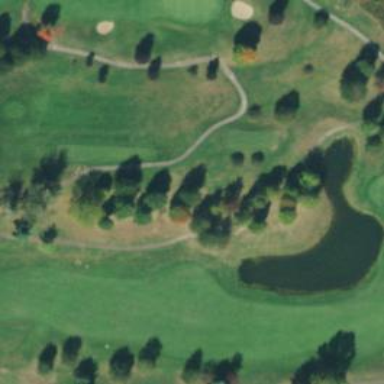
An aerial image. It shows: Path for both roads and golfers.